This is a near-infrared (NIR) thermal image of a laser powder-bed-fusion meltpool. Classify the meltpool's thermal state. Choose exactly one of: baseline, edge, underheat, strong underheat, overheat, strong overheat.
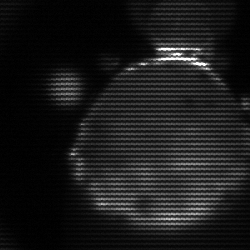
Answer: edge